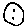
Label: moon